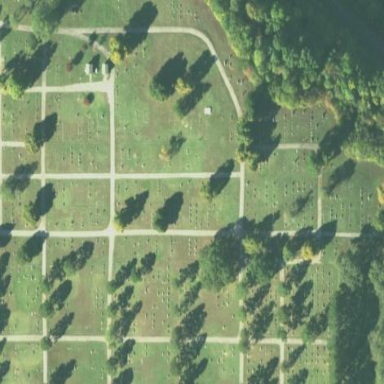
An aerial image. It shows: Cemetery.